Aerial crown-view tile of a tropical tree (Barro Colorado Island, Panama), acquired 20240611:
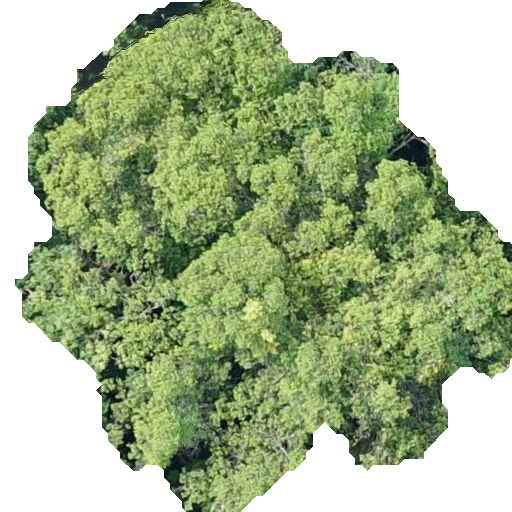
Species: Calophyllum longifolium
GBIF accepted scientific name: Calophyllum longifolium
Crown area: 271.394 m²